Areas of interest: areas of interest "Jiazhou Plaza (Foshan Nanhai Lishui Store)"
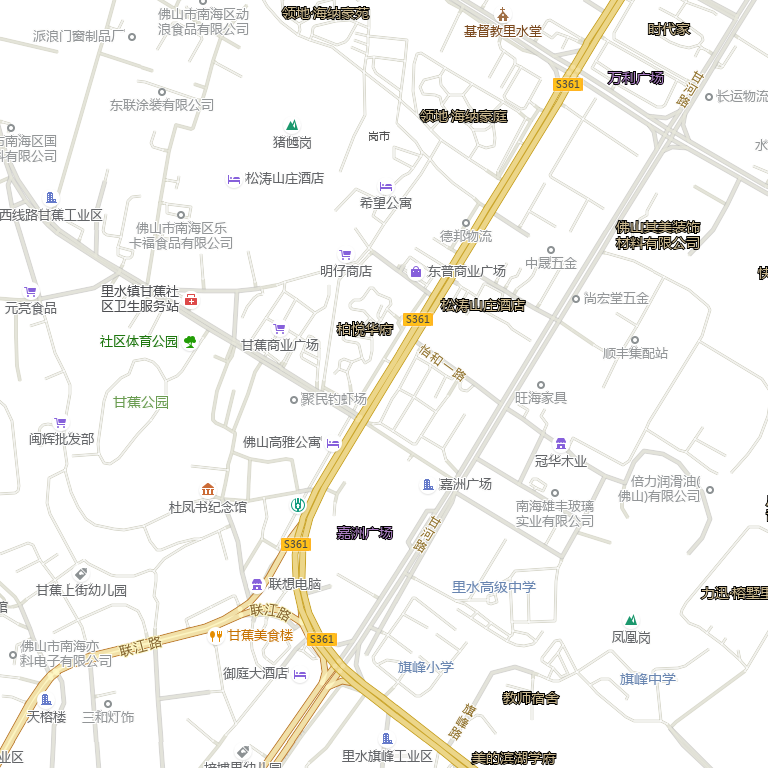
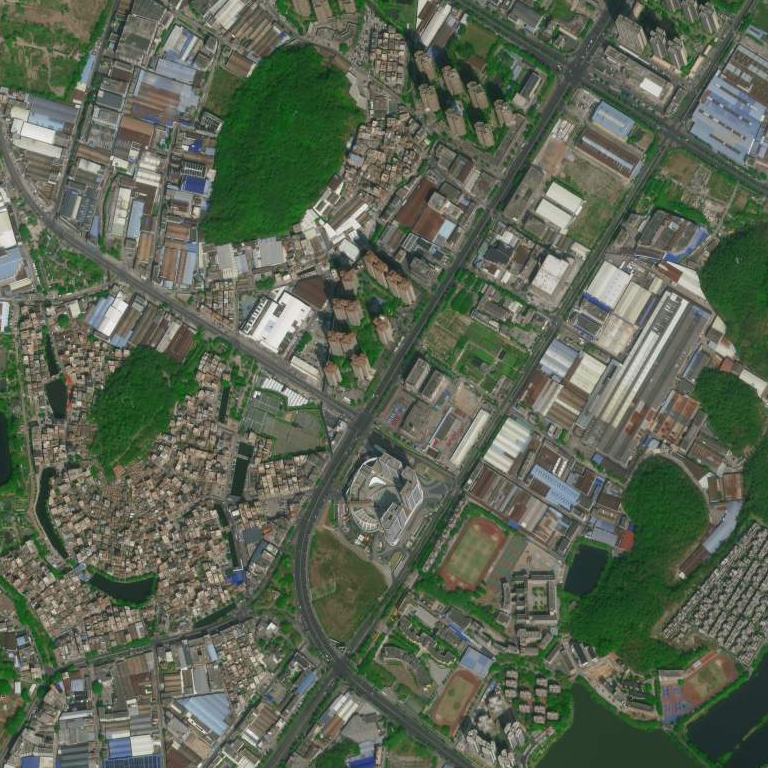